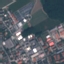
Land use / land cover: Industrial